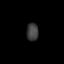
Tissue: lung
Cell type: Epithelial cells
Senescence score: 0.2073
Nuclear area (px): 205
Mean DAPI intensity: 62.088